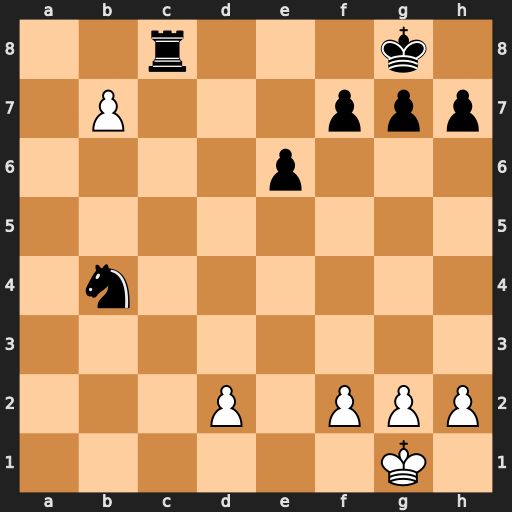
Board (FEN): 2r3k1/1P3ppp/4p3/8/1n6/8/3P1PPP/6K1
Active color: w
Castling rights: -
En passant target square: -
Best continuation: bxc8=Q#